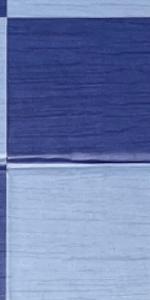
Label: Empty